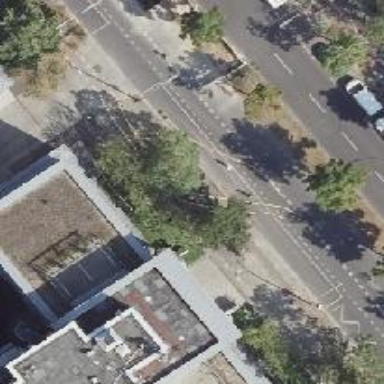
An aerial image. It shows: Avenue lined with deciduous broadleaved trees.